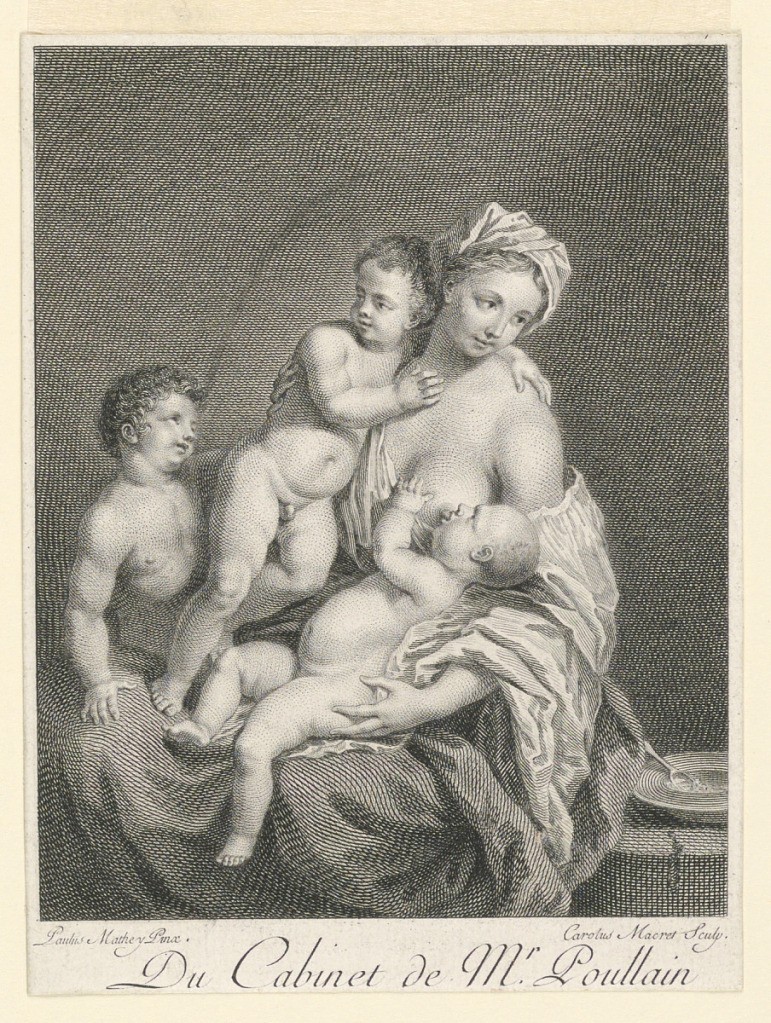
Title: Charity
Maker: Charles-Francois-Adrien Macret, 1752 – 1723
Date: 1780–81
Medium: Engraving
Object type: Print
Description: Vertical rectangle. Charity, a young woman with three children on her lap. She is seated on a balustrade feeding one of her children. Next to her is a plate with a spoon. (OPB '59)